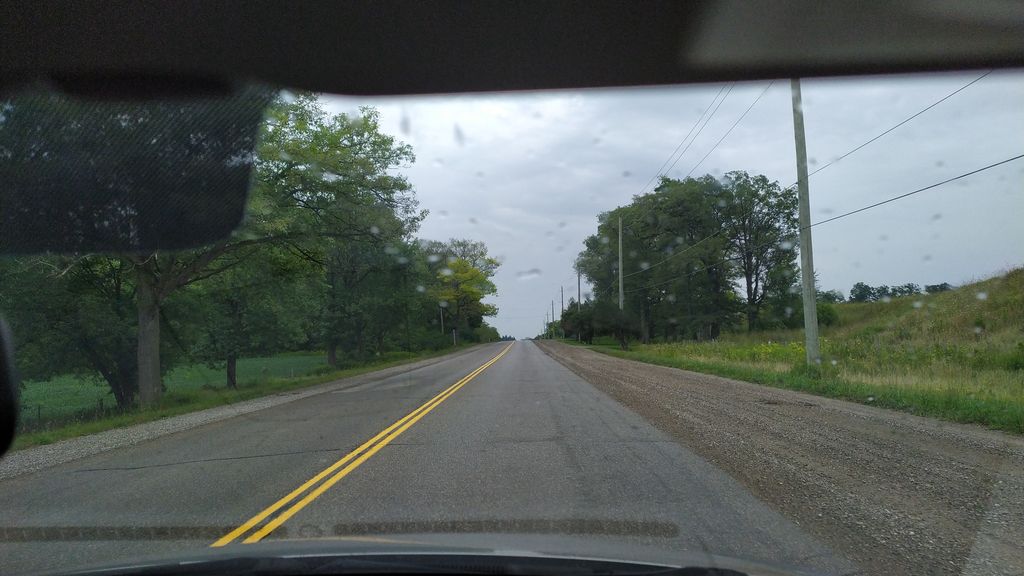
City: kitchener-waterloo